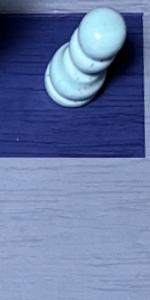
Label: Empty